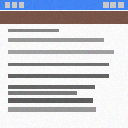
Screen state: on